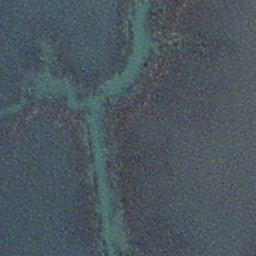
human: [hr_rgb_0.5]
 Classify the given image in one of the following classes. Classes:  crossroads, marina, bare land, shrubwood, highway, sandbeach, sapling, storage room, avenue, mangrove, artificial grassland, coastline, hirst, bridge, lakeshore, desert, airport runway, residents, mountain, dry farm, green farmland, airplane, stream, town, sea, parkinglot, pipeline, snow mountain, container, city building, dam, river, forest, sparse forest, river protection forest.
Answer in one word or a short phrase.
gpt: stream